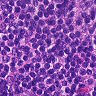
Metastatic tissue present: no